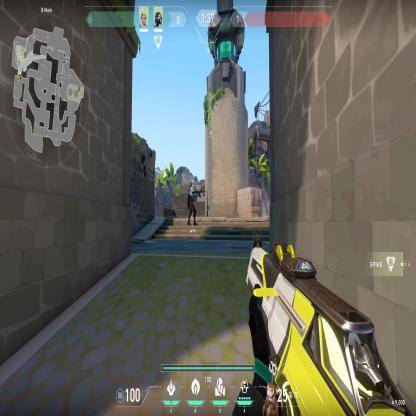
Label: teammate